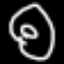
Label: donut